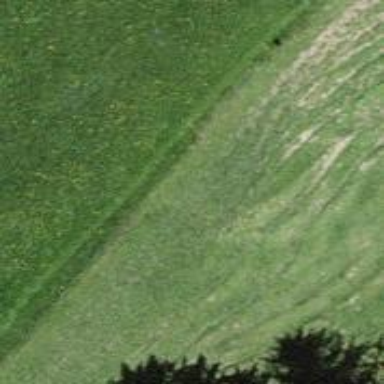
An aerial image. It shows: Grassy path.